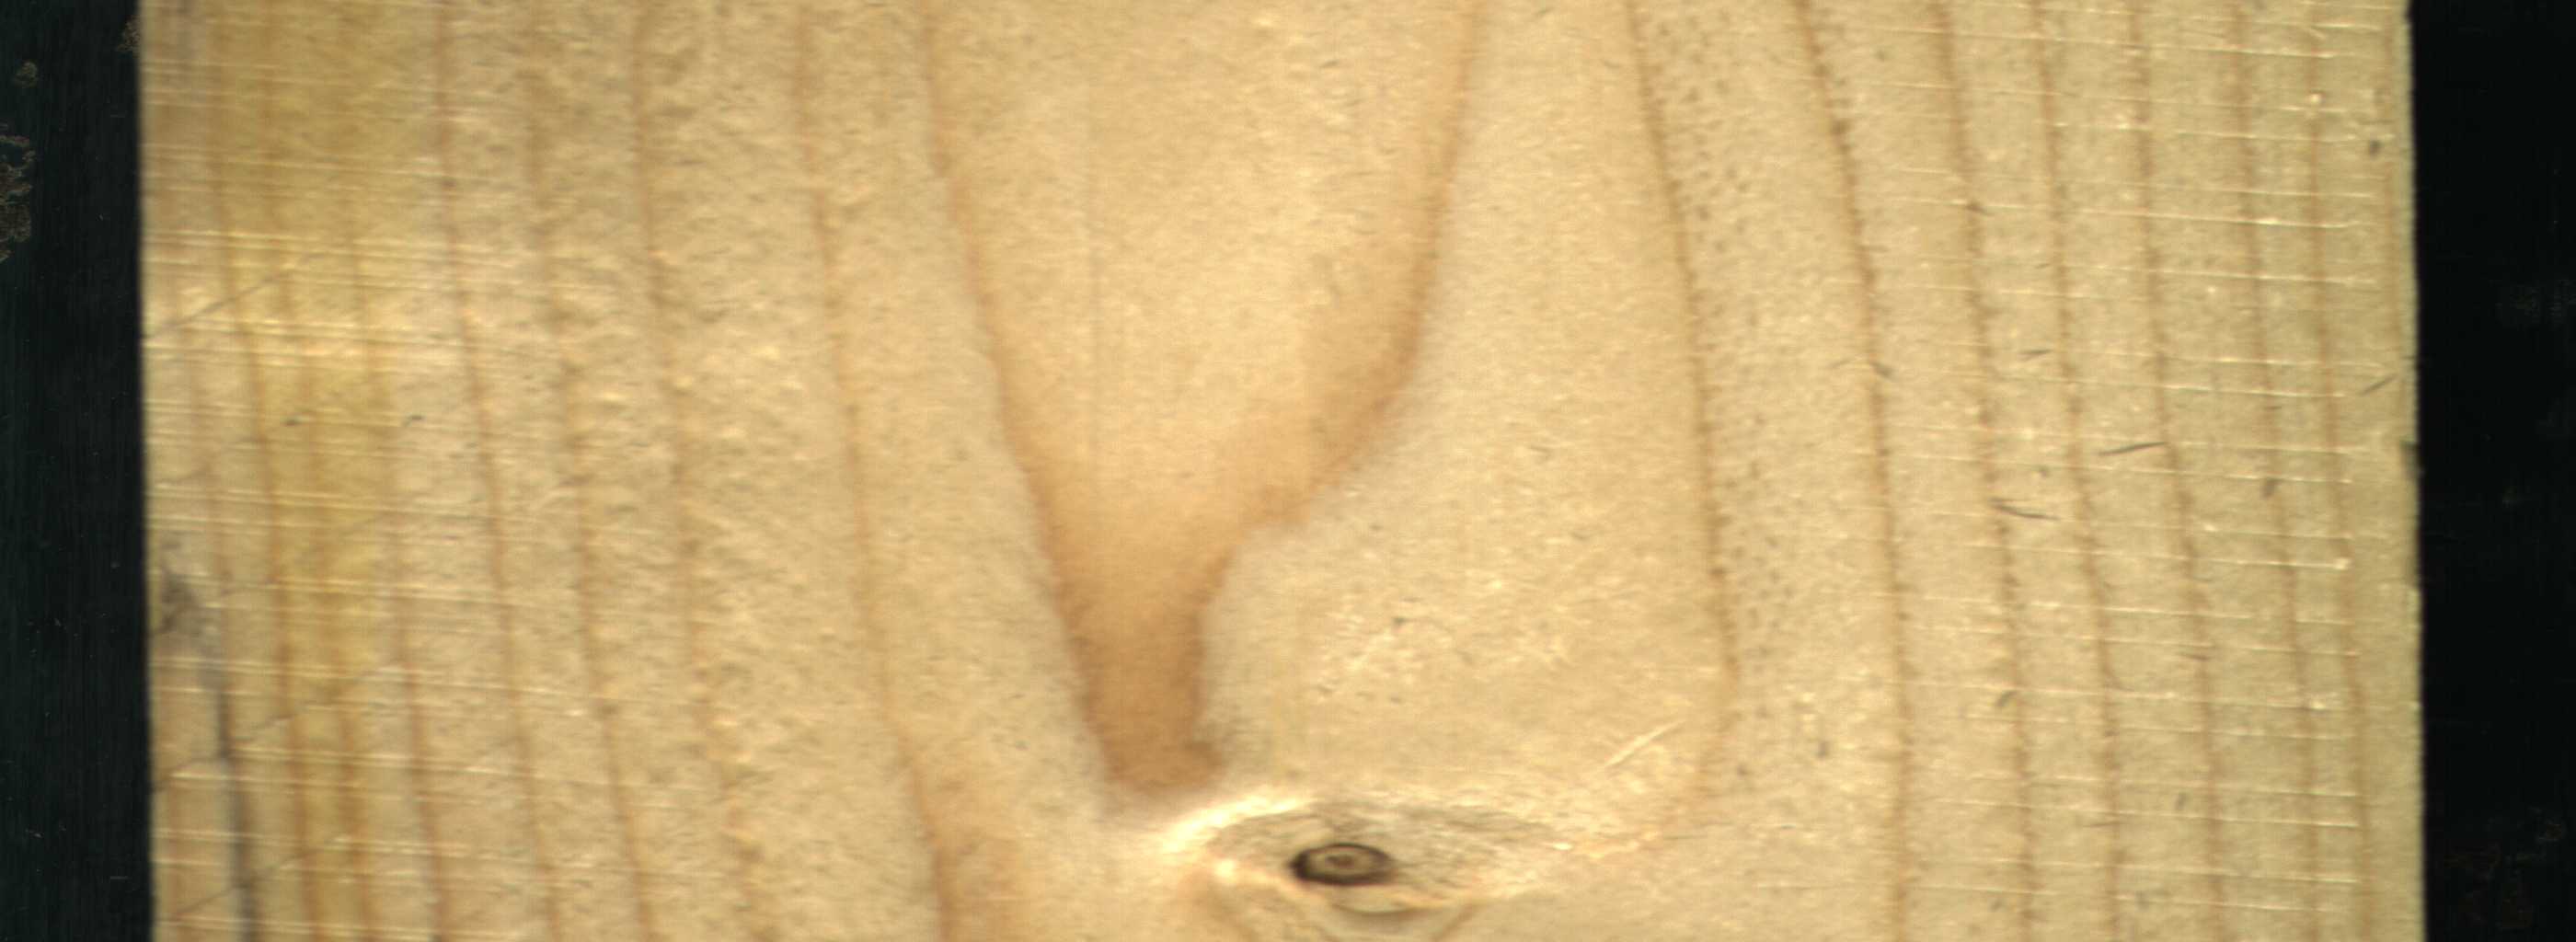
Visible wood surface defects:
Live_Knot